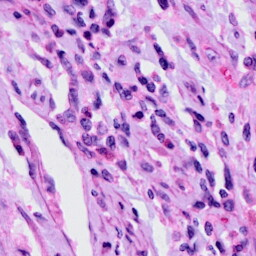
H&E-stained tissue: Cervix